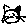
Label: cat